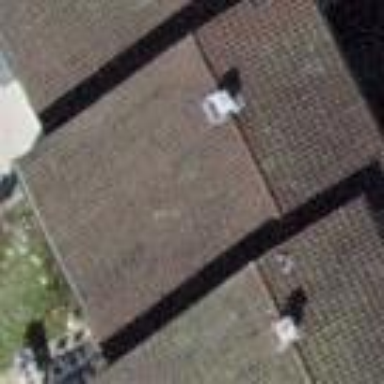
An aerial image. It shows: Residential terrace building.